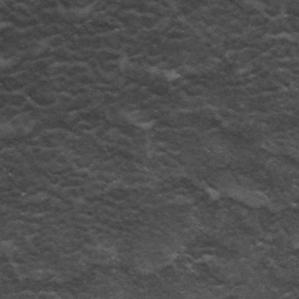
Label: frost